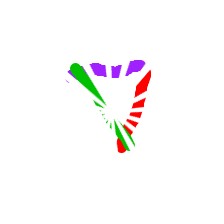
Shape: triangle